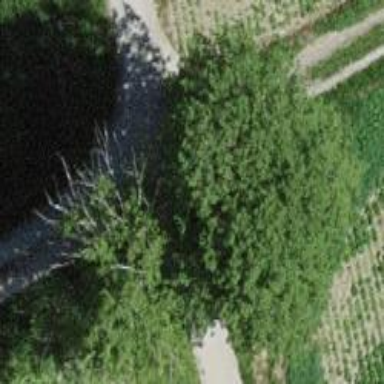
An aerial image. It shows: Beautiful tree in nature.